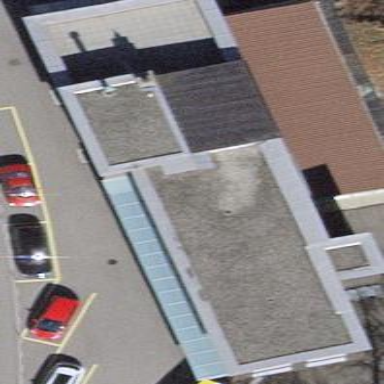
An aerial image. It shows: Industrial building.